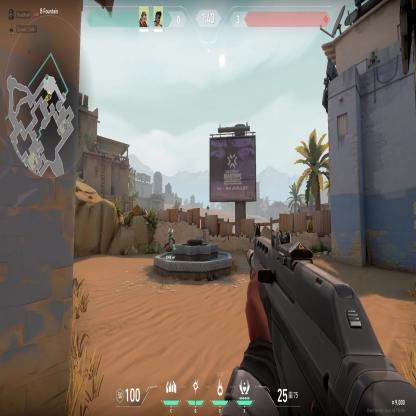
Label: teammate